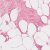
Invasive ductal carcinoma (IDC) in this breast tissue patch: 0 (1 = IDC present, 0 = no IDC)